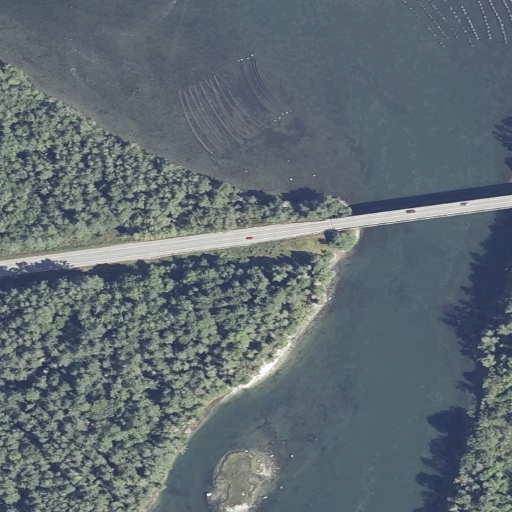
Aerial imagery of cape in Maine named Glidden Point containing open water, evergreen forest, low intensity development, mixed forest, medium intensity development, open development, barren land, and high intensity development